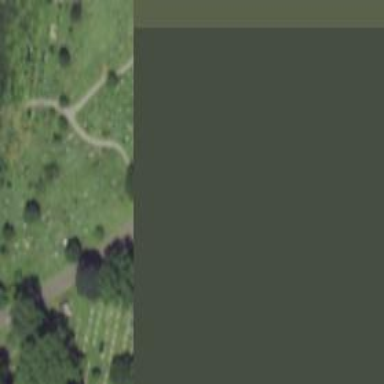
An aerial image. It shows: View of cemetery with graves.